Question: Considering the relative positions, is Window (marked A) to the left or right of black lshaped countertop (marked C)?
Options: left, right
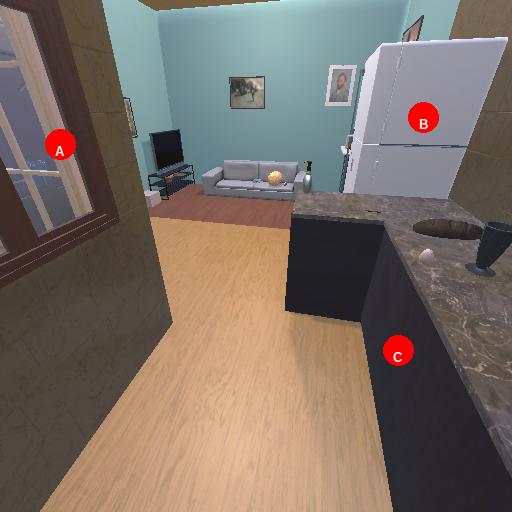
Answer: left